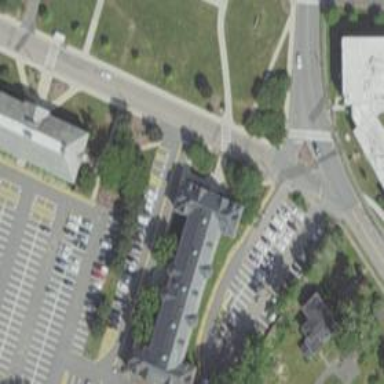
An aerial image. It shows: Parking space.